Aerial crown-view tile of a tropical tree (Barro Colorado Island, Panama), acquired 20240611:
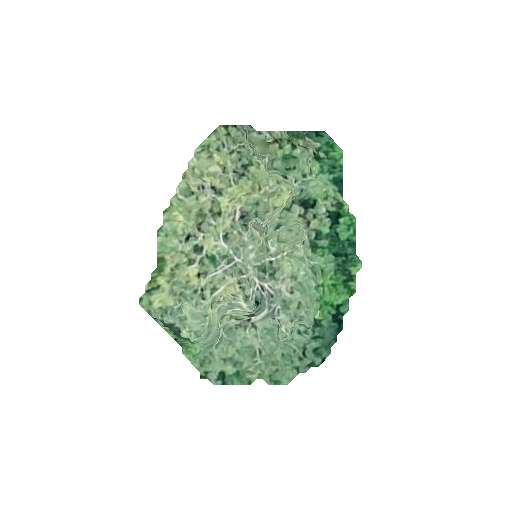
Species: Zanthoxylum panamense
GBIF accepted scientific name: Zanthoxylum panamense
Crown area: 67.199 m²